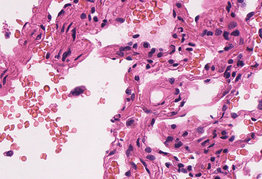
Tumor epithelial tissue: no
Tumor-associated stroma tissue: no
Normal tissue: yes